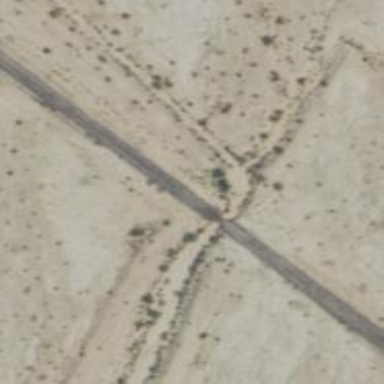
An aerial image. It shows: Abandoned railway.